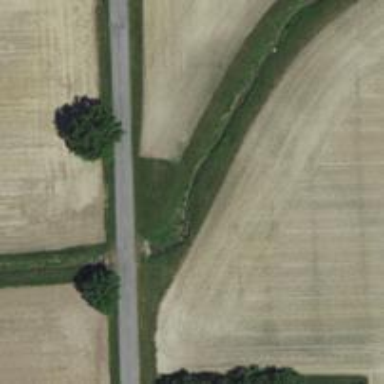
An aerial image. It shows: Culvert tunnel.